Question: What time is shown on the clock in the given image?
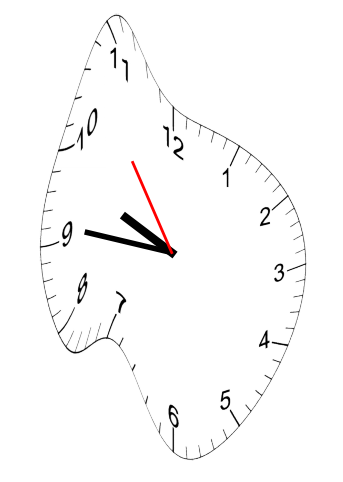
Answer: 09:45:54